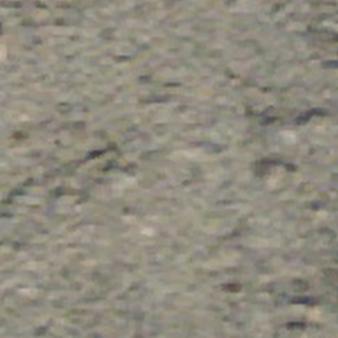
Label: other